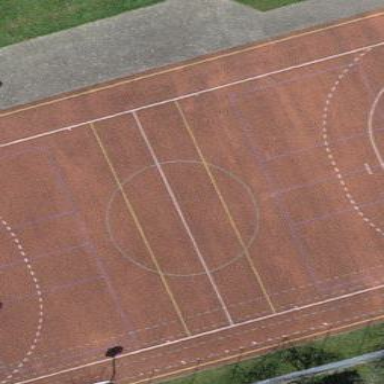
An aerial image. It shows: Multi-sport pitch with tartan surface for leisure activities.